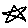
Label: star